Interaction volume radius: 10 \u00c5
Interaction volume height: 15 \u00c5
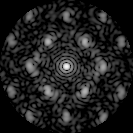
Disorder parameter: 0.4823